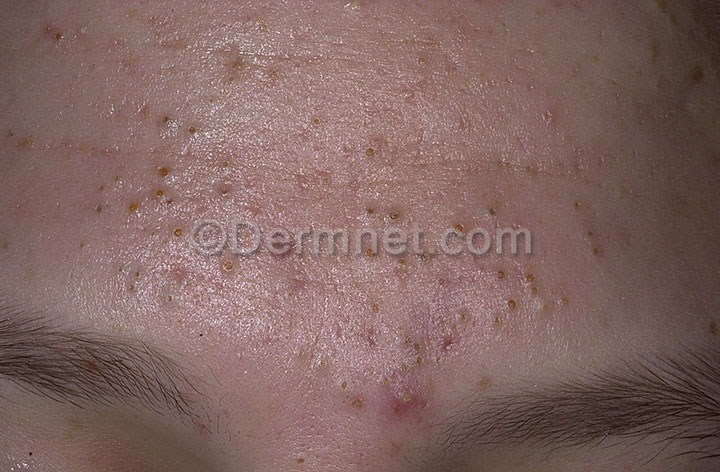
Disease: Acne and Rosacea Photos